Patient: sex F, age 69
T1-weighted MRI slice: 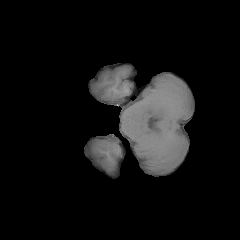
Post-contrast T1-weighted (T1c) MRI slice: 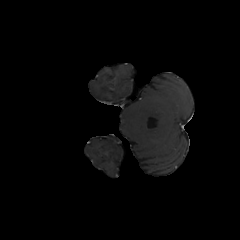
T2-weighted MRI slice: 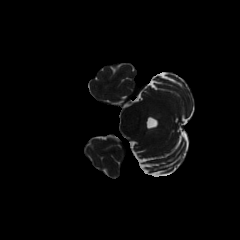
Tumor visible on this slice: no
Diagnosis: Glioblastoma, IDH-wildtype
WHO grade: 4